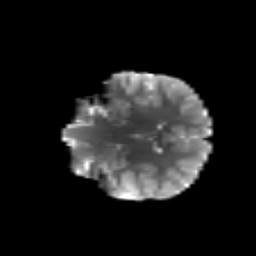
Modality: T2w
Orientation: coronal
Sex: female
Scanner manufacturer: siemens
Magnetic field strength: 3 T
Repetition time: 5 s
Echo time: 0.071 s